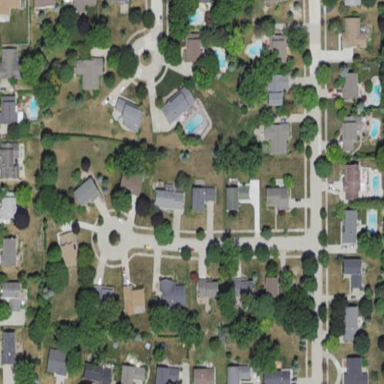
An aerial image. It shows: Single-family residential area.